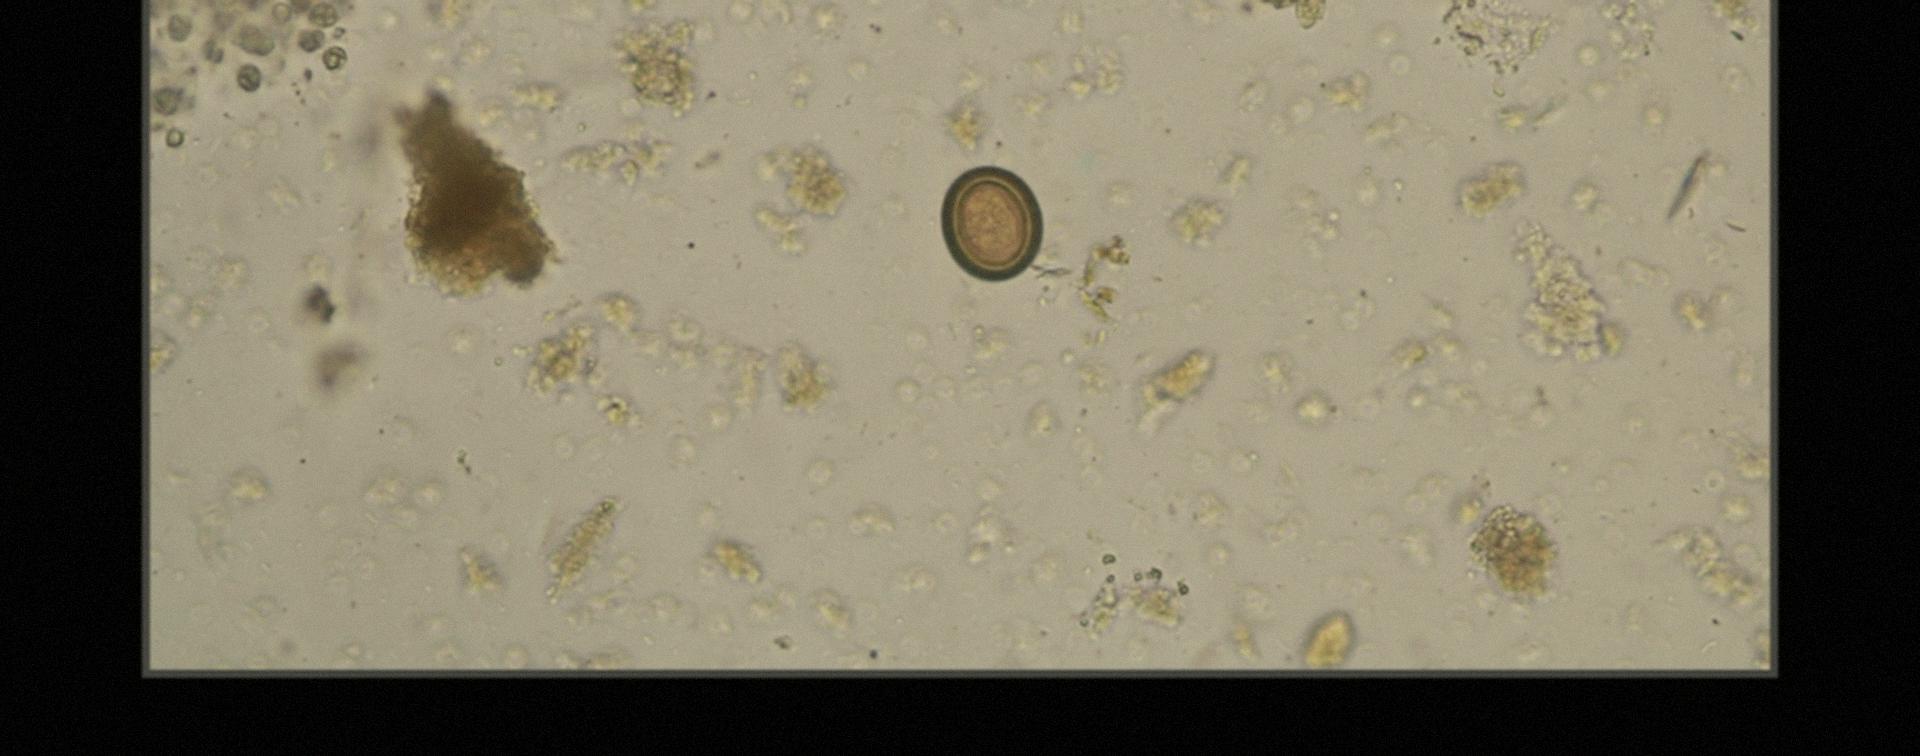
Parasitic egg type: Taenia spp. egg